Field crop: tomato
Growth stage: 1
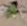
Species: solanum